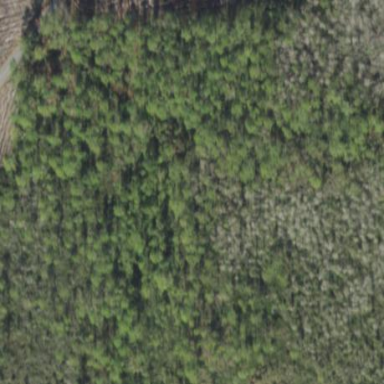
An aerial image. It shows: Woodland consisting mainly of needle-leaved trees.